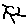
Label: sun